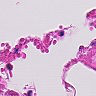
Metastatic tissue present: no